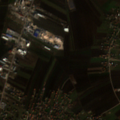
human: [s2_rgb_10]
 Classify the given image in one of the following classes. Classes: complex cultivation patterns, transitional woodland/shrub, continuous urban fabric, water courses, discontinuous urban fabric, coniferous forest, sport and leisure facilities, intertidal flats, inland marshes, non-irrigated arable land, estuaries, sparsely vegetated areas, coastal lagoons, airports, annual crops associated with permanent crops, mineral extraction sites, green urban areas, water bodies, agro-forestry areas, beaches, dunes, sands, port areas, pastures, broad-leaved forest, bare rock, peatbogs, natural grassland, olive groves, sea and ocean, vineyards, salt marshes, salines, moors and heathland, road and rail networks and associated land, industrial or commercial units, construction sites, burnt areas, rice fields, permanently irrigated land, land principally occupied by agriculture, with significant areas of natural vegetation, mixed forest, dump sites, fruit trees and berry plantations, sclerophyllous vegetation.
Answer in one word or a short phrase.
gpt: discontinuous urban fabric, industrial or commercial units, non-irrigated arable land